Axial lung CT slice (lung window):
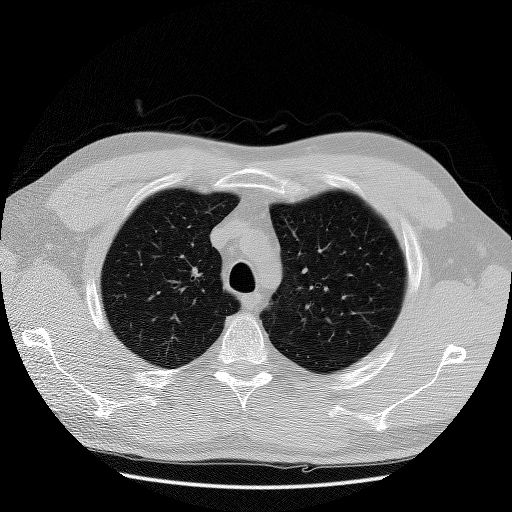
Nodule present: no